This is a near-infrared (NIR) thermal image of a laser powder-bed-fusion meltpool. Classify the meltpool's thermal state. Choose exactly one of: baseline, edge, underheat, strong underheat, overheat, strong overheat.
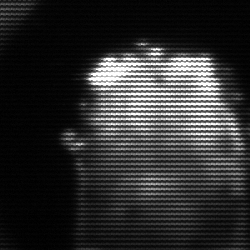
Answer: baseline